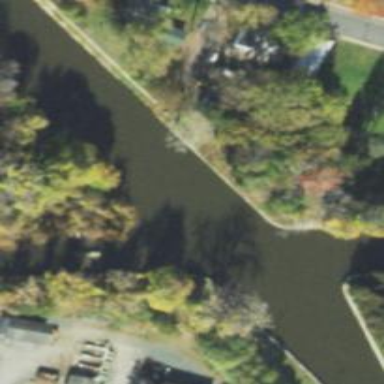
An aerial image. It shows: Weir along the waterway.